Question: I am implementing a word guessing game. The attached image gives an idea of what I am doing. My 'GamePane' consists of two components, 'ControlPane' and 'HangManPane', which is the top and bottom section of the attached image. when the player clicks, 'New Game' button, the 'GamePane' must be notified. subsequently, the 'GamePane' will request the SecretWord from 'ControlPane' and pass it on to 'HangManPane' to construct the model.
so two things happen here which I would like to know how to implement
1. ControlPane should fire notifications when the user clicks "New Game" button.so this fireChange should happen in the ActionListener of the New Game button.
2. GamePane listens to the notifications and pass the information to HangManPane
Using 'ChangeListener' would be appropriate. I did my part of searching, but unable to grasp on how to implement here. Any suggestions are kindly welcome
'''
public class GamePane extends JPanel {
public GamePane(){
ControlPane cp = new ControlPane();
//if user clicks New Game on ControlPane, notify me
//I will then do the following
HangManModel model = new DefaultHangManModel(cp.getSecretWord());
HangManPane hangManPane = new HangManPane(model);
setLayout(new GridLayout(0,1));
this.add(cp);
this.add(pane);
}
}
'''

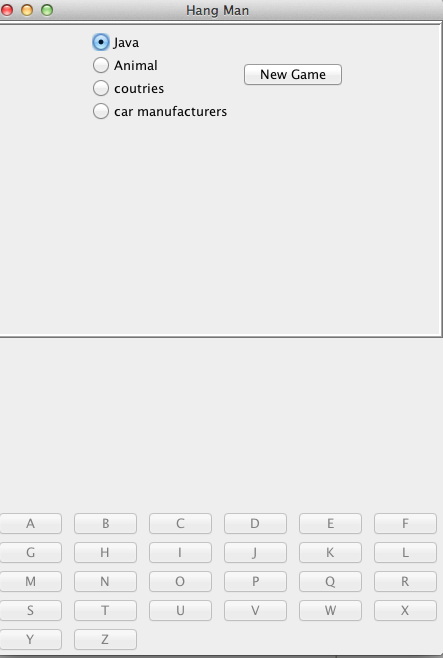
Answer: Providing listener support is "relatively" simple. It's simplified by the fact the 'JComponent' exposes it's 'EventListenerList' ('listenerList') as a 'protected' variable.
In the 'ControlPane', you'll need an add method...
'''
public void addChangeListener(ChangeListener listener) {
listenerList.add(ChangeListener.class, listener);
}
'''
You'll need a remove method
'''
public void removeChangeListener(ChangeListener listener) {
listenerList.remove(ChangeListener.class, listener);
}
'''
Now, you need some way to actually raise or fire events as needed...
'''
protected void fireStateChanged() {
ChangeListener[] listeners = listenerList.getListeners(ChangeListener.class);
if (listeners != null && listeners.length > 0) {
ChangeEvent evt = new ChangeEvent(evt);
for (ChangeListener listener : listeners) {
listener.stateChanged(evt);
}
}
}
'''
Now, when ever you want to tell registered listeners that the 'ControlPane' state has changed, you would simply call 'fireStateChanged', for example...
'''
public void actionPerformed(ActionEvent evt) {
fireStateChanged();
}
'''
Now, in the 'GamePane', you will need to register a 'ChangeListener' against the instance of the 'ControlPane'...
'''
private ControlPane cp;
private HangManPane hangManPane;
//...
public GamePane() {
cp = new ControlPane();
hangManPane = new HangManPane(null);
cp.addChangeListener(new ChangeListener() {
public void stateChanged(ChangeEvent evt) {
String secret = cp.getSecretWord();
DefaultHangManModel model = new DefaultHangManModel(secret);
hangManPane.setModel(model);
}
});
}
'''
For example...